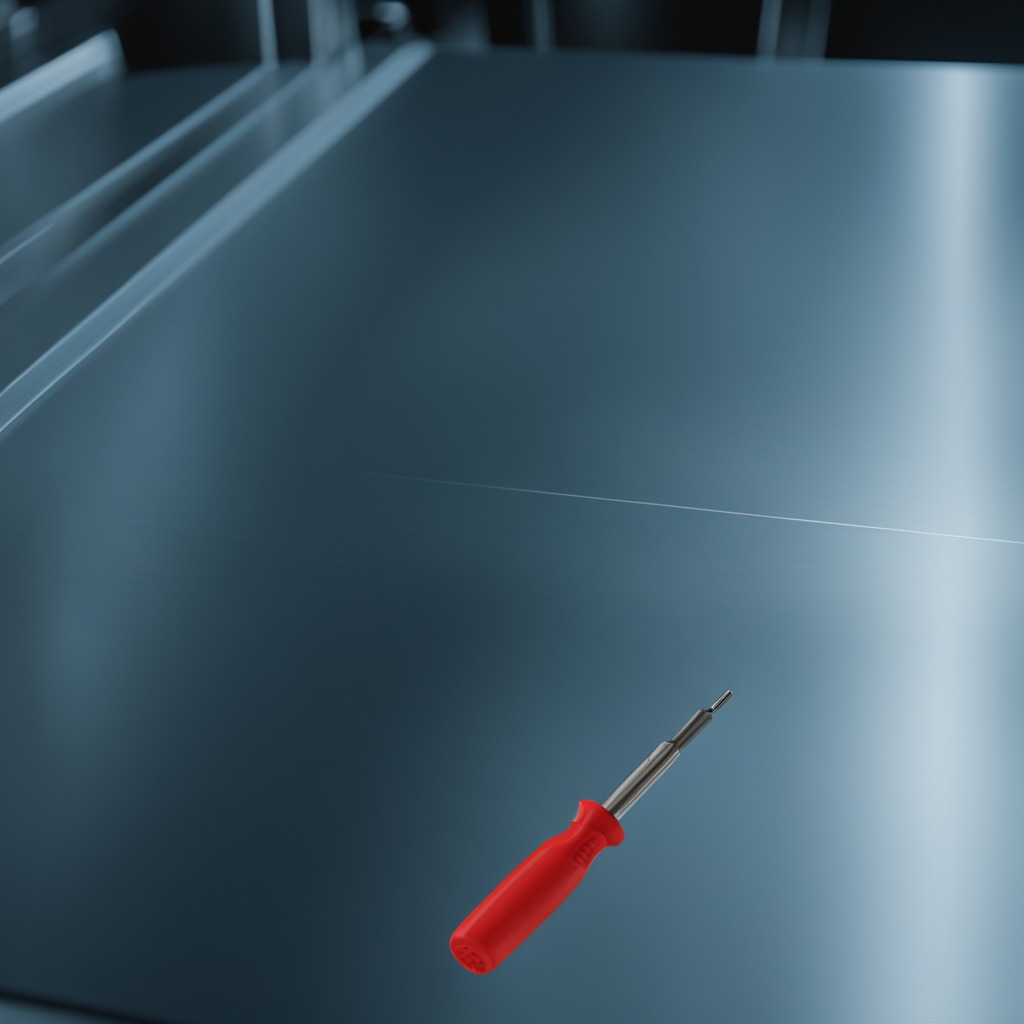
A screwdriver is lying on the metal table in a machine shop under fluorescent lights.